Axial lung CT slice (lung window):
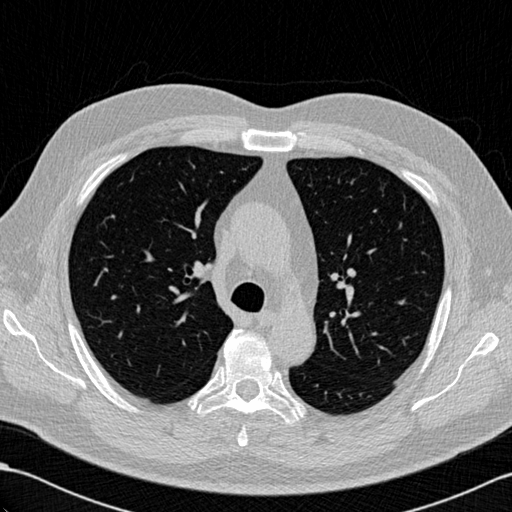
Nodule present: yes
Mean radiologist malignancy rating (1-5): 2